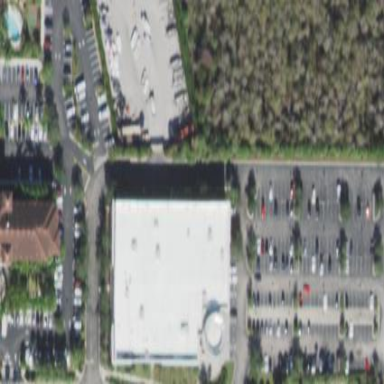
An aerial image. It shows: Fitness center building.